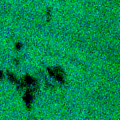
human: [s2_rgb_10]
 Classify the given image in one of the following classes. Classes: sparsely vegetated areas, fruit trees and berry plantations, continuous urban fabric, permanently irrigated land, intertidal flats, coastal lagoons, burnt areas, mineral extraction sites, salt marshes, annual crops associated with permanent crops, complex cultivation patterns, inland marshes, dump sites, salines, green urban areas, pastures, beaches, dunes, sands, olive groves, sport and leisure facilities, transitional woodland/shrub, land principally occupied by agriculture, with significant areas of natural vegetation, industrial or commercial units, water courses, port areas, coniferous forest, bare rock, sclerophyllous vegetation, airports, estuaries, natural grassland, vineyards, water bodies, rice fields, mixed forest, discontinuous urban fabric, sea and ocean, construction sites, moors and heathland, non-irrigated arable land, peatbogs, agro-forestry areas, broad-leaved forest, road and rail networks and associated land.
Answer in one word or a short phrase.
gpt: sea and ocean